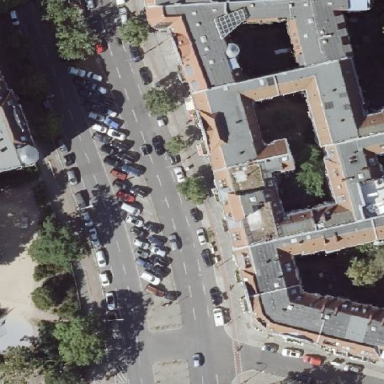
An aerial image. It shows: Building with apartments featuring unique double saltbox roof shape.